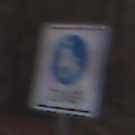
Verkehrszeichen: BeginnFussgaengerzone
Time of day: Midday
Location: Outdoor (Nature)
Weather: Overcast
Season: Autumn
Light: Natural